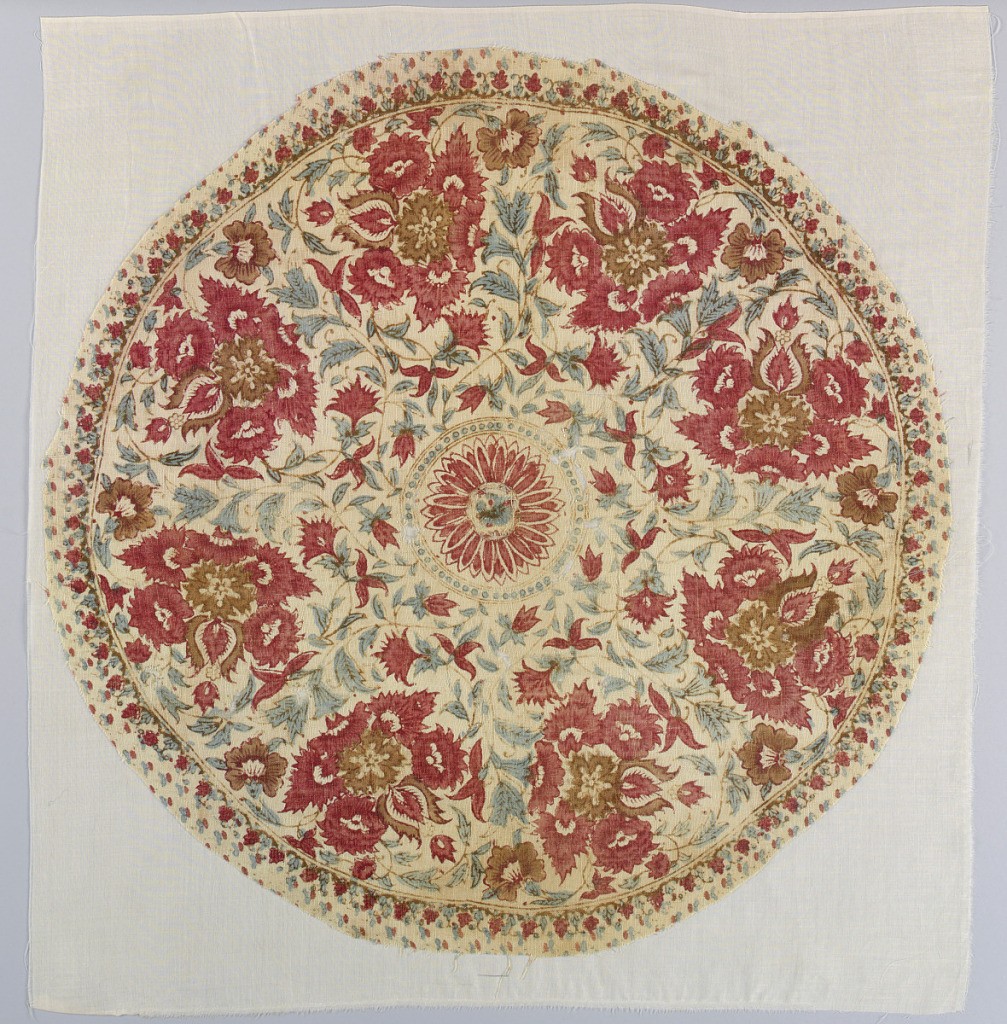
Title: Fragment
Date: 19th century
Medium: cotton Technique: block printed on plain weave
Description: Round fragment of cream-colored cotton block printed in reds, violet, and green.  A floral pattern is arranged to fill a circle of flower heads. Center round medallion has a stylized flower head forming a rosette.